Interaction volume radius: 10 \u00c5
Interaction volume height: 25 \u00c5
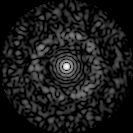
Disorder parameter: 0.8486